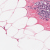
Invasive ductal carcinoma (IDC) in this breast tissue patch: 0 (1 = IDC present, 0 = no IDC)